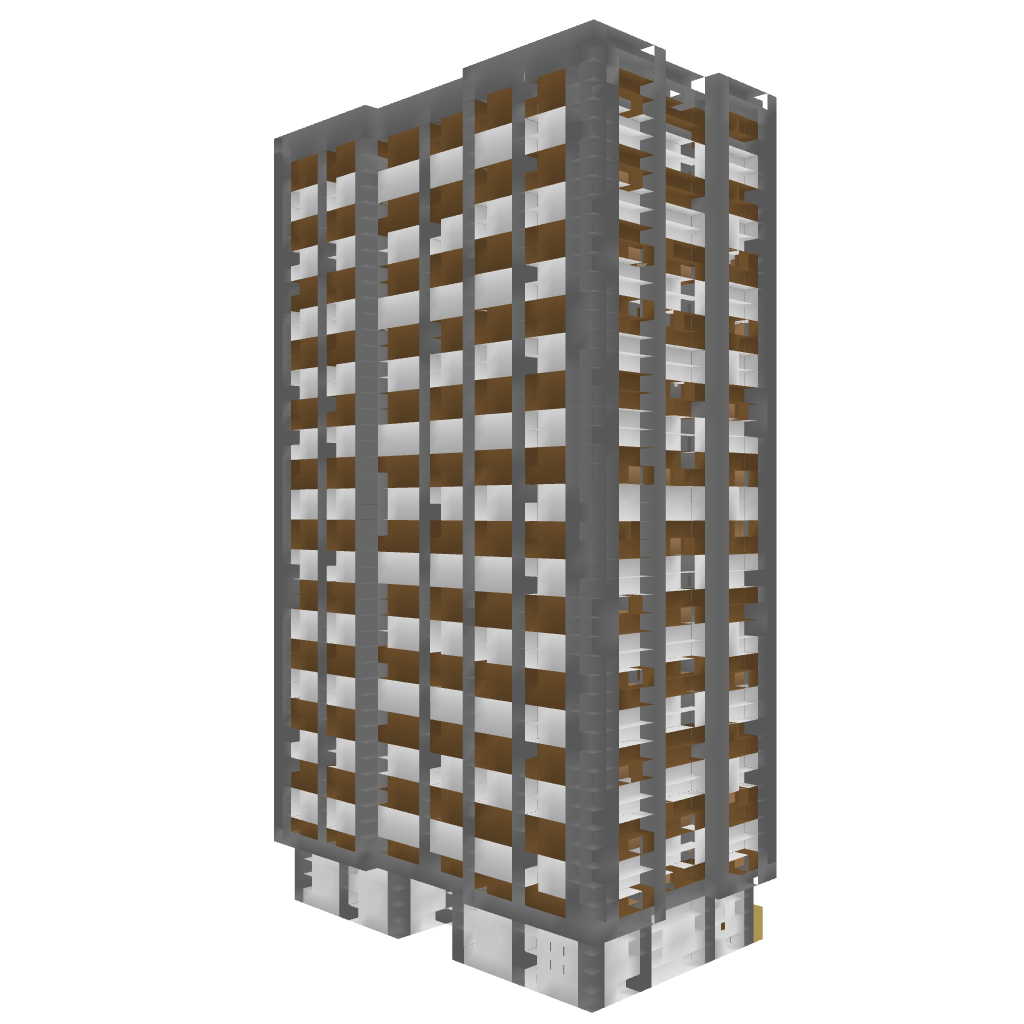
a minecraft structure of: BankHQ bad low quality